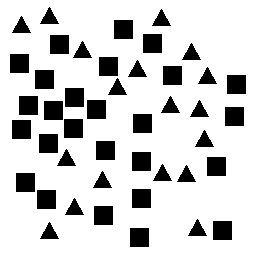
Squares: 26
Triangles: 18
Stars: 0
Total shapes: 44